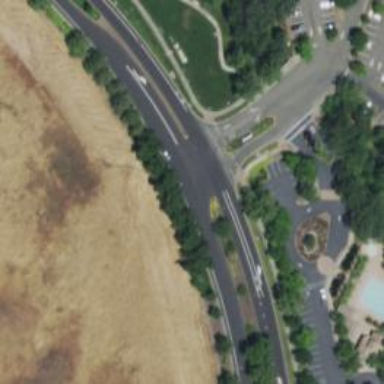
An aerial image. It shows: Road with stop sign.